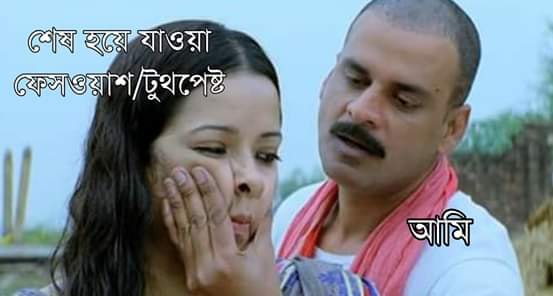
Caption: শেষ হয়ে যাওয়া ফেসওয়াশ/ টুথপেষ্ট       আমি
Label: non-hate